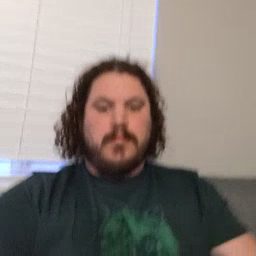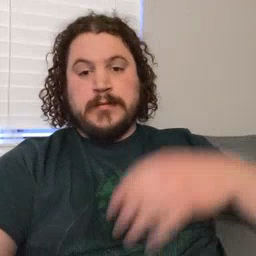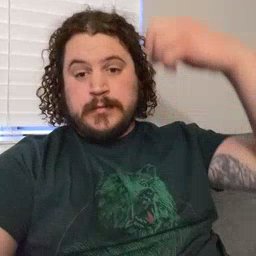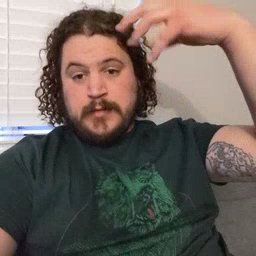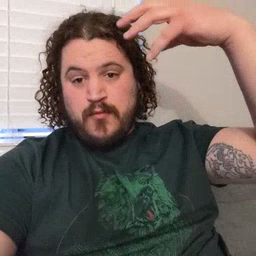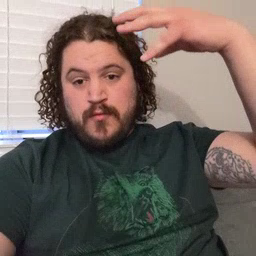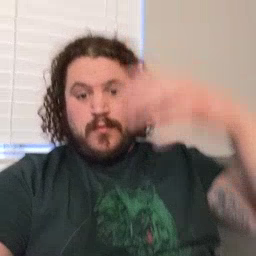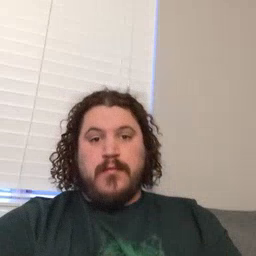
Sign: shower